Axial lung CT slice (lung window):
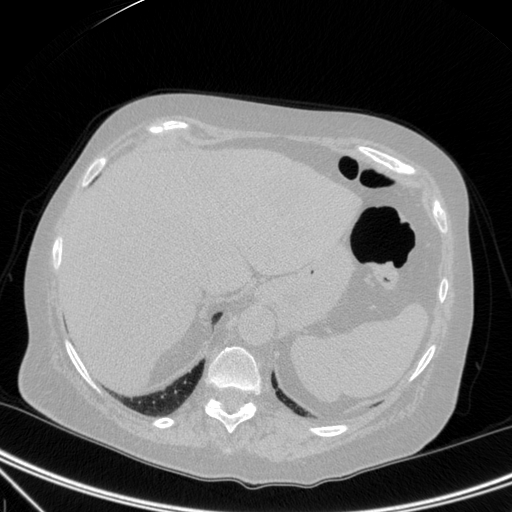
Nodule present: no